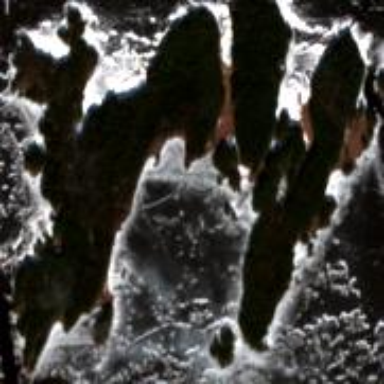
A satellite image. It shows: Island.